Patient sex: M
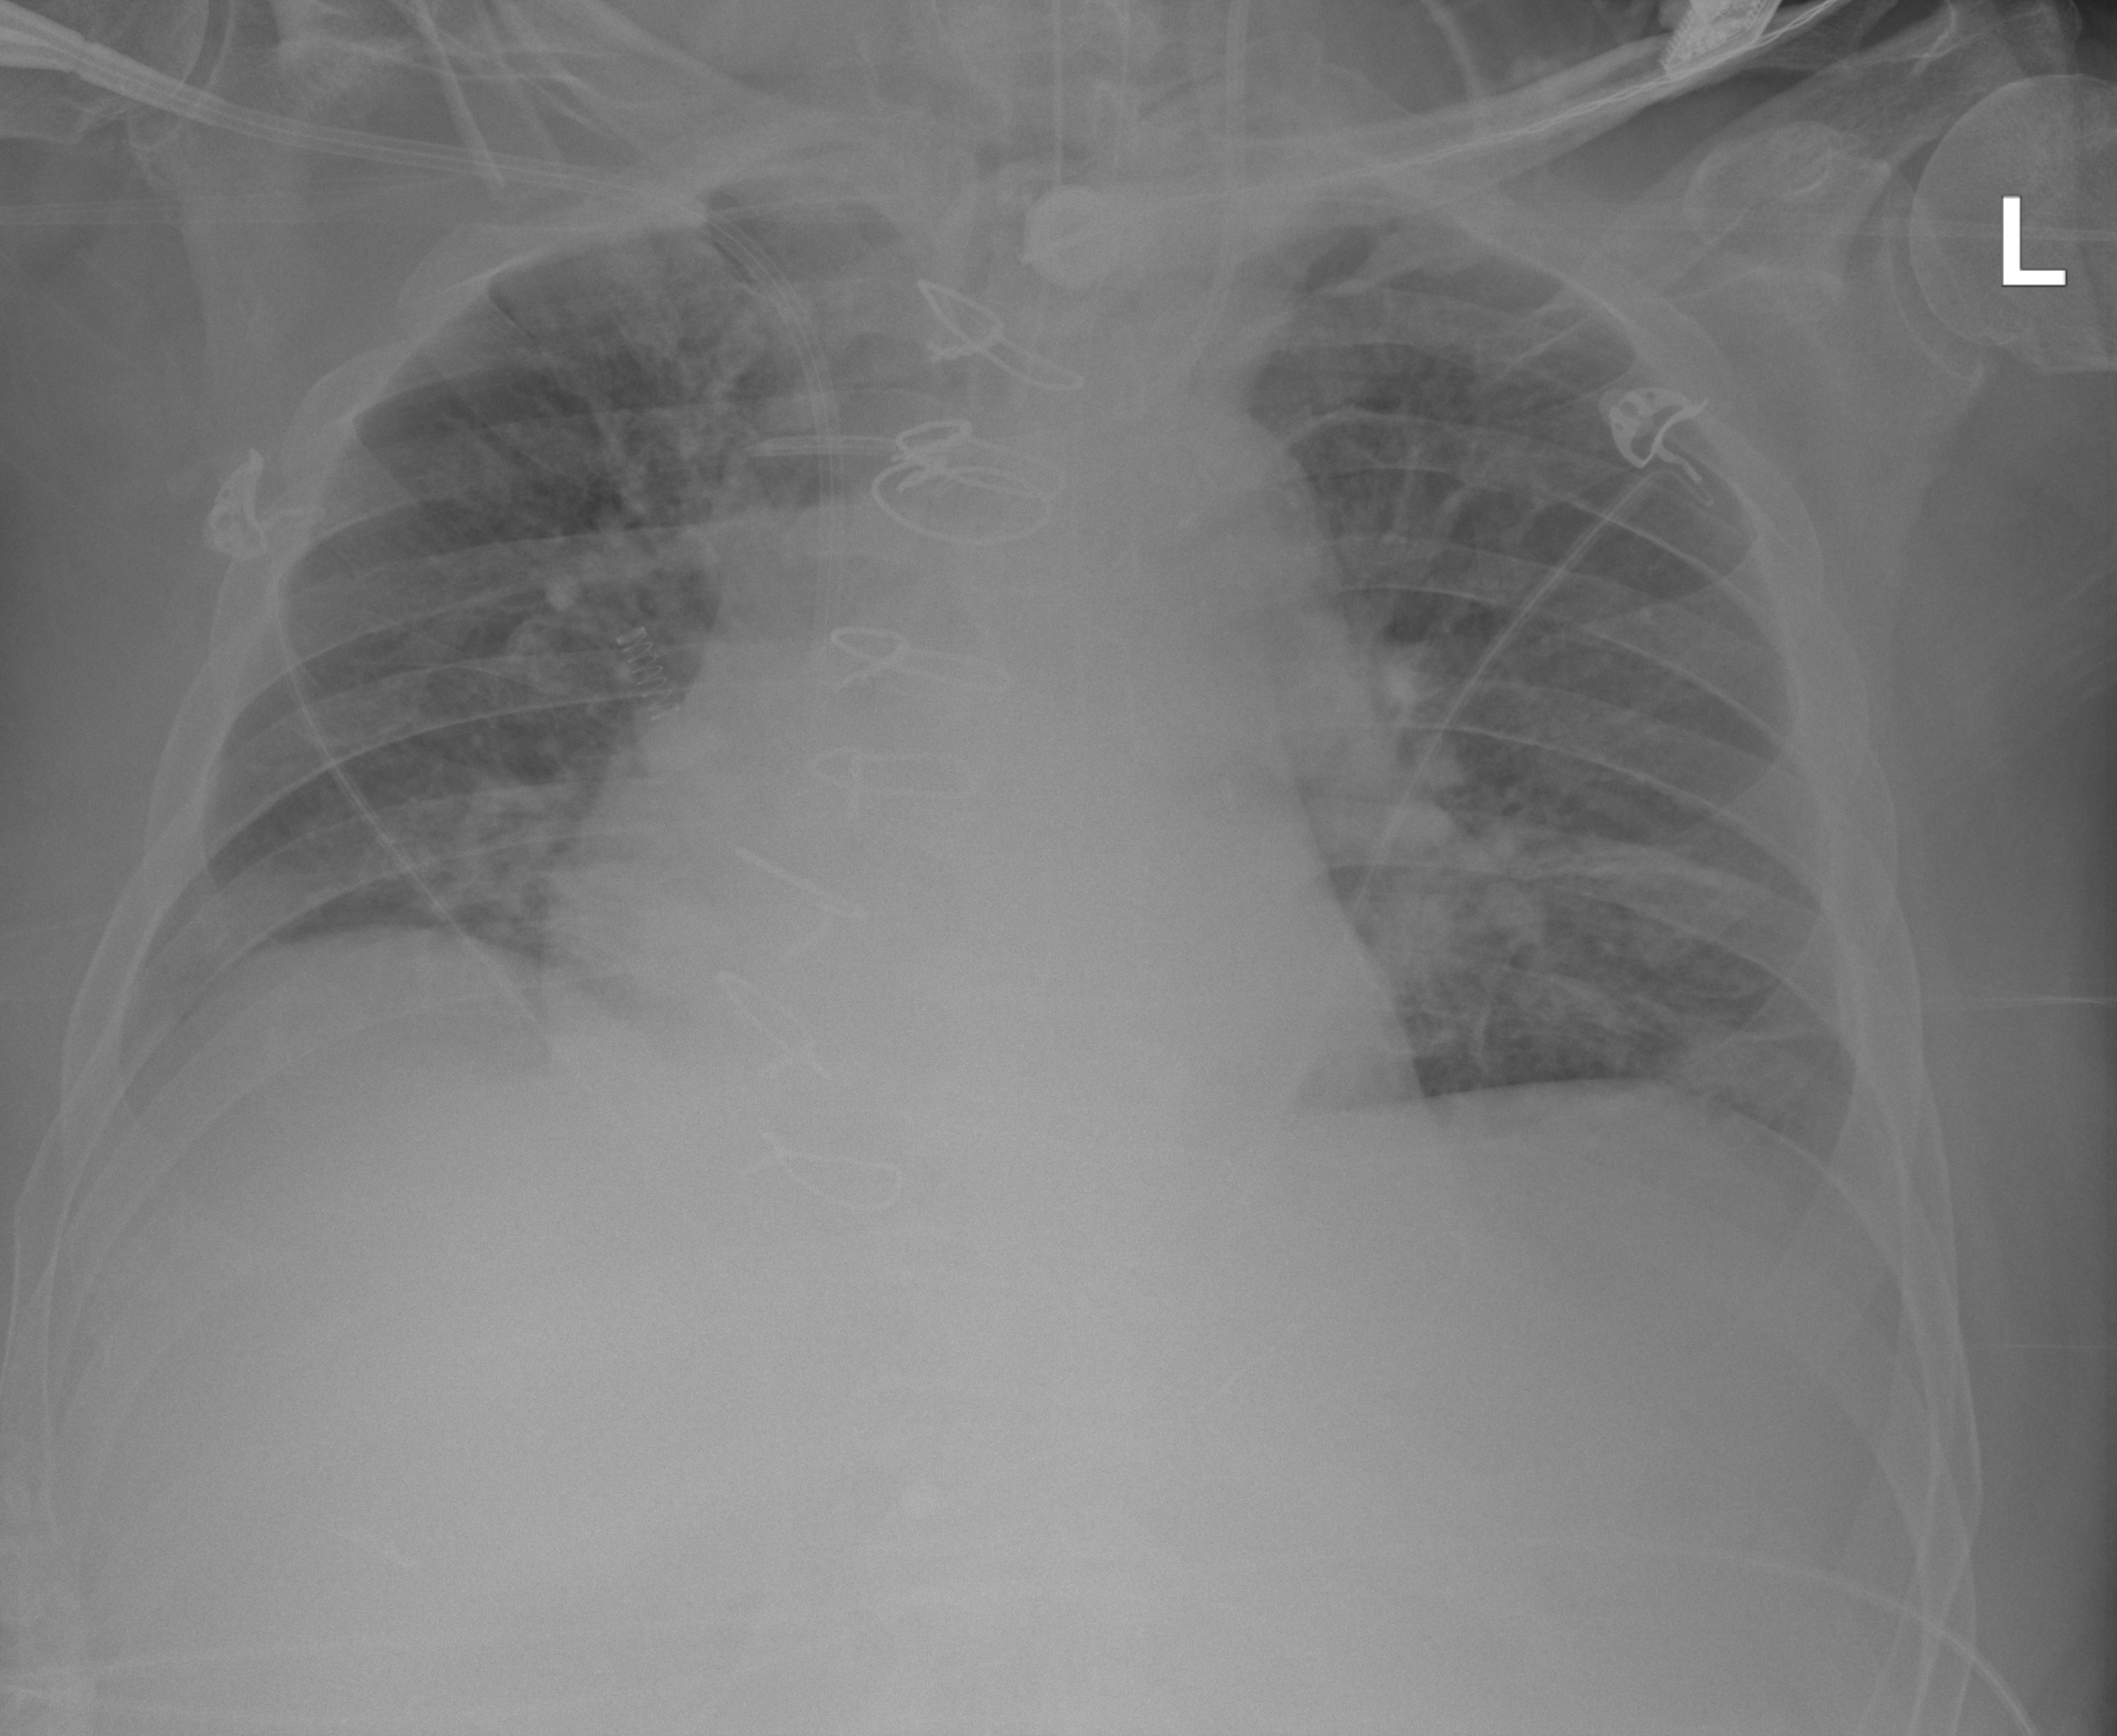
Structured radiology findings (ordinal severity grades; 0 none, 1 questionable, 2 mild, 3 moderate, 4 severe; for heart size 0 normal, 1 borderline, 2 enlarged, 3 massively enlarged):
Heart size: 2
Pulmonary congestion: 2
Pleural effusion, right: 2
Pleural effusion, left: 2
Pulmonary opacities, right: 2
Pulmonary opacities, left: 2
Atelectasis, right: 2
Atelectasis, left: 2